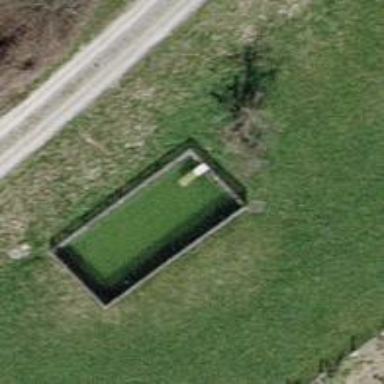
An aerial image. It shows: Reservoir surrounded by wooden fence. There is water tank for emergency purposes in the area.